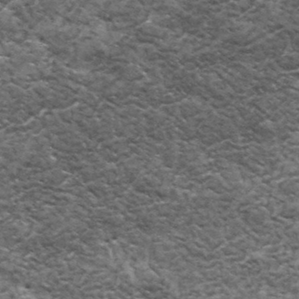
Label: frost